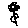
Label: flower